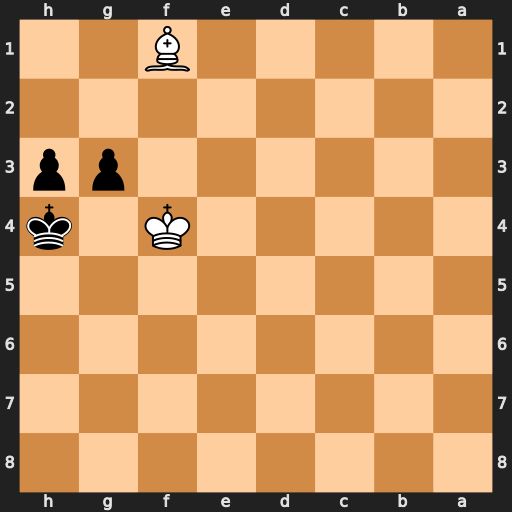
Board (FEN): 8/8/8/8/5K1k/6pp/8/5B2
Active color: b
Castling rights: -
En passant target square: -
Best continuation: g2 Bxg2 hxg2